Question: Does anyone know a jQuery slider plugin with the images showing on the sides like this?

I couldn't find it on Google.
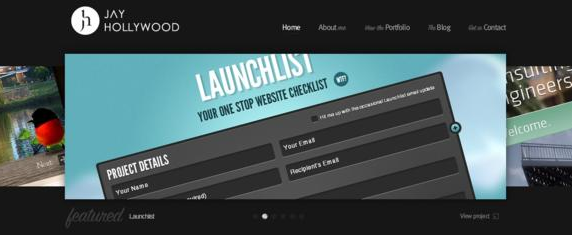
Answer: The specific thing you are looking for is Hope this helps :) It has a list of a bunch of them!
<URL>
Quickly updating this answer regarding carousels. For those interested, I don't believe they are very good practice to have anymore -- they still are nice but right now minimalism and scrolling are favored for UI and having users click to go through images is too tedious.
Funny site: <URL>